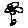
Label: flower